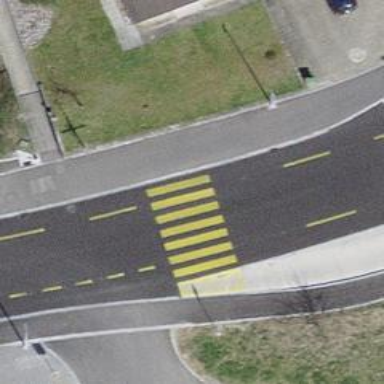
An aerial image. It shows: Uncontrolled zebra crossing with notable zebra markings.